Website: macys
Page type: cross-sells
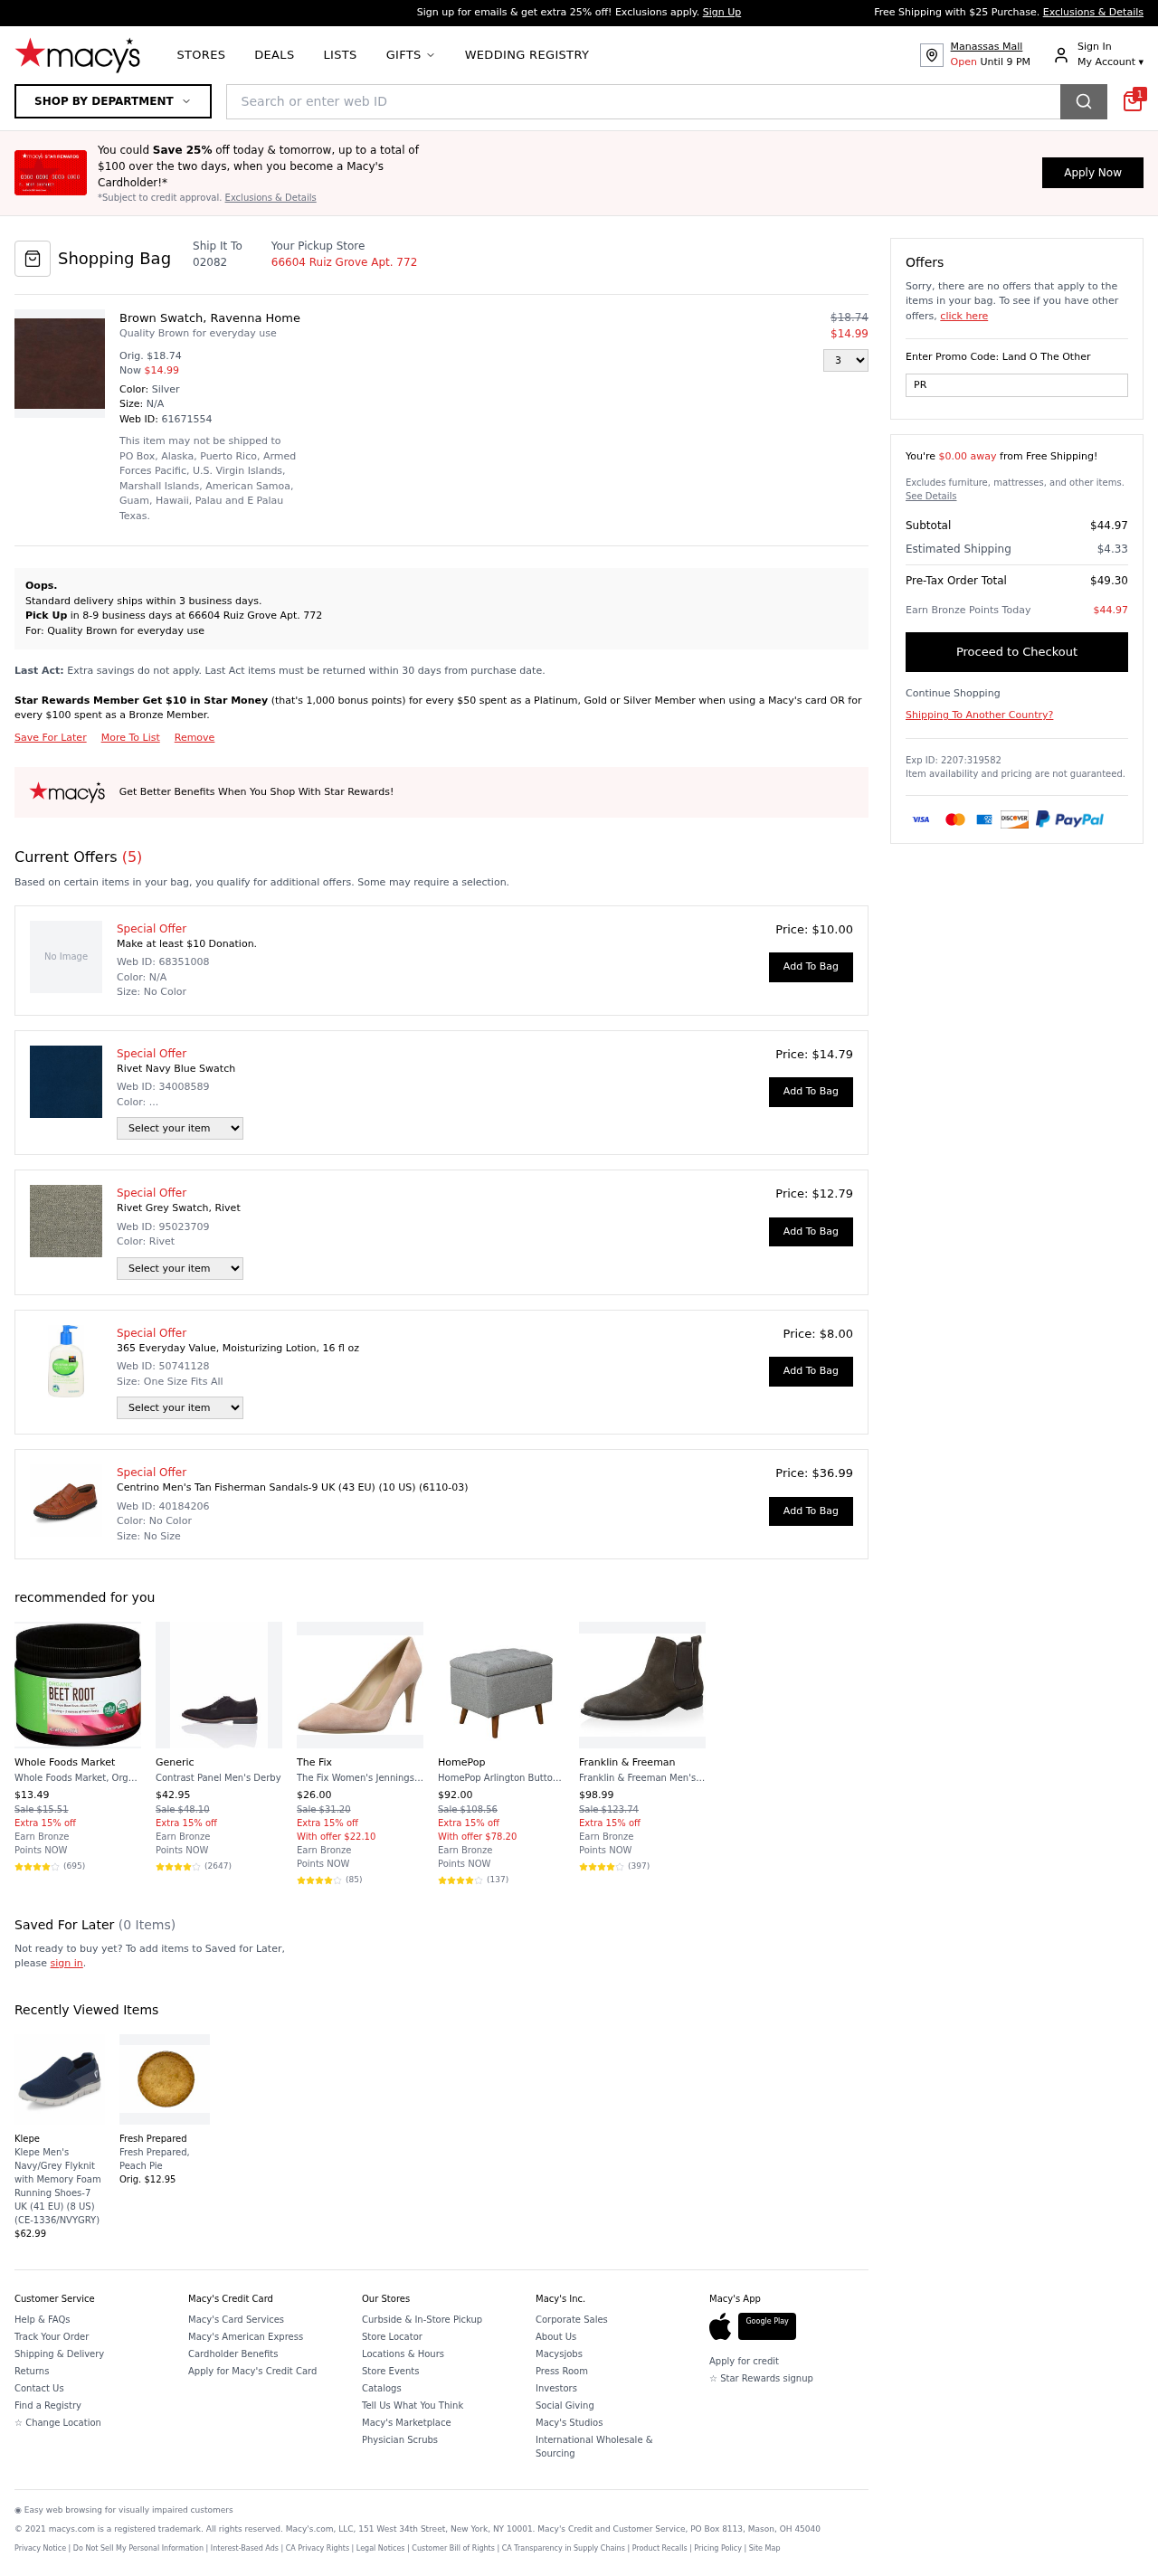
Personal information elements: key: PII_LOCATION1_STREET
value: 66604 Ruiz Grove Apt. 772
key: PII_POSTCODE
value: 02082
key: PII_PROMO_CODE
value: PROMO44FM
Product elements: key: PRODUCT10_BRAND
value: Franklin & Freeman
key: PRODUCT10_NAME
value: Franklin & Freeman Men's Sanders Chelsea Casual Boot
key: PRODUCT10_NUM_RATINGS
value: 397
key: PRODUCT10_PRICE
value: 98.99
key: PRODUCT10_RATING
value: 4.7
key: PRODUCT11_BRAND
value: Klepe
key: PRODUCT11_NAME
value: Klepe Men's Navy/Grey Flyknit with Memory Foam Running Shoes-7 UK (41 EU) (8 US) (CE-1336/NVYGRY)
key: PRODUCT11_PRICE
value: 62.99
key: PRODUCT12_BRAND
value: Fresh Prepared
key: PRODUCT12_NAME
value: Fresh Prepared, Peach Pie
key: PRODUCT12_PRICE
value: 12.95
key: PRODUCT1_DESC
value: Quality Brown for everyday use
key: PRODUCT1_NAME
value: Brown Swatch, Ravenna Home
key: PRODUCT1_PRICE
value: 14.99
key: PRODUCT1_QUANTITY
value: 3
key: PRODUCT2_NAME
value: Rivet Navy Blue Swatch
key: PRODUCT2_PRICE
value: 14.79
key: PRODUCT3_NAME
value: Rivet Grey Swatch, Rivet
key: PRODUCT3_PRICE
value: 12.79
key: PRODUCT4_NAME
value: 365 Everyday Value, Moisturizing Lotion, 16 fl oz
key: PRODUCT4_PRICE
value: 8
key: PRODUCT5_NAME
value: Centrino Men's Tan Fisherman Sandals-9 UK (43 EU) (10 US) (6110-03)
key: PRODUCT5_PRICE
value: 36.99
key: PRODUCT6_BRAND
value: Whole Foods Market
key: PRODUCT6_NAME
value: Whole Foods Market, Organic Beet Root, 5.5 oz
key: PRODUCT6_NUM_RATINGS
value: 695
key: PRODUCT6_PRICE
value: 13.49
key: PRODUCT6_RATING
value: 4.5
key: PRODUCT7_BRAND
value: Generic
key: PRODUCT7_NAME
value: Contrast Panel Men's Derby
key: PRODUCT7_NUM_RATINGS
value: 2647
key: PRODUCT7_PRICE
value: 42.95
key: PRODUCT7_RATING
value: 4.5
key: PRODUCT8_BRAND
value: The Fix
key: PRODUCT8_NAME
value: The Fix Women's Jennings Banana Heel Dress Pump, Petal Blush, 11 B US
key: PRODUCT8_NUM_RATINGS
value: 85
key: PRODUCT8_PRICE
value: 26
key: PRODUCT8_RATING
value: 4.8
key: PRODUCT9_BRAND
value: HomePop
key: PRODUCT9_NAME
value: HomePop Arlington Button Tufted Storage Bench - Light Gray
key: PRODUCT9_NUM_RATINGS
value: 137
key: PRODUCT9_PRICE
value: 92
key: PRODUCT9_RATING
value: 4.2
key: PRODUCT1_ORIGINAL_PRICE
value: $18.74
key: PRODUCT6_ORIGINAL_PRICE
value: Sale $15.51
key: PRODUCT7_ORIGINAL_PRICE
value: Sale $48.10
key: PRODUCT8_ORIGINAL_PRICE
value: Sale $31.20
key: PRODUCT9_ORIGINAL_PRICE
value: Sale $108.56
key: PRODUCT10_ORIGINAL_PRICE
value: Sale $123.74
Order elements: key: ORDER_ID
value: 61671554
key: ORDER_NUM_OFFERS
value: (5)
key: ORDER_FREE_SHIPPING_THRESHOLD
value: $0.00 away
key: ORDER_SUBTOTAL
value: $44.97
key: ORDER_SHIPPING_COST
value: $4.33
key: ORDER_TOTAL
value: $49.30
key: ORDER_POINTS_EARNED
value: $44.97
Search elements: key: HEADER_SEARCH
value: Search or enter web ID
Other elements: key: SAVED_NUM_ITEMS
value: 0